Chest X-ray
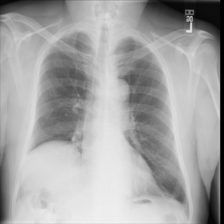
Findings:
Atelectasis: negative
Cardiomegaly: negative
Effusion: negative
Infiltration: negative
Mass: negative
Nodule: negative
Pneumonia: negative
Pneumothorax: negative
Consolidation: negative
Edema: negative
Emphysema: negative
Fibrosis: negative
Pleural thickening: negative
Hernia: negative